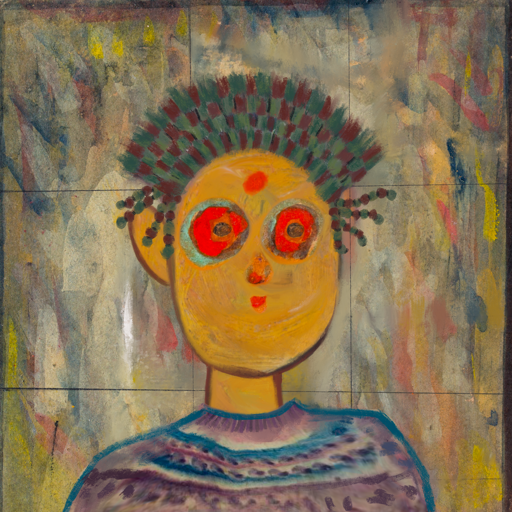
Background: GypsyMother, Head And Neck Front: After_Raid, Face Front: Sisters, Bust: HillGirl, Hair Front: Blank, Head Accessory: After_Raid_Crown, Second Necklace: Blank, Necklace: Blank, Baby: Blank